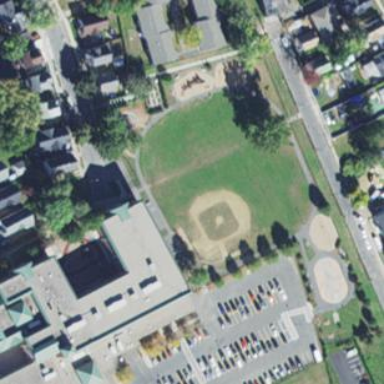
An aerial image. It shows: Baseball pitch for leisure and sports activities.